Field crop: maize
Growth stage: 2
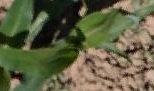
Species: maize